Field crop: maize
Growth stage: 1
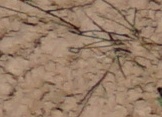
Species: lolium